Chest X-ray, PA view. Patient: 26 years old, sex F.
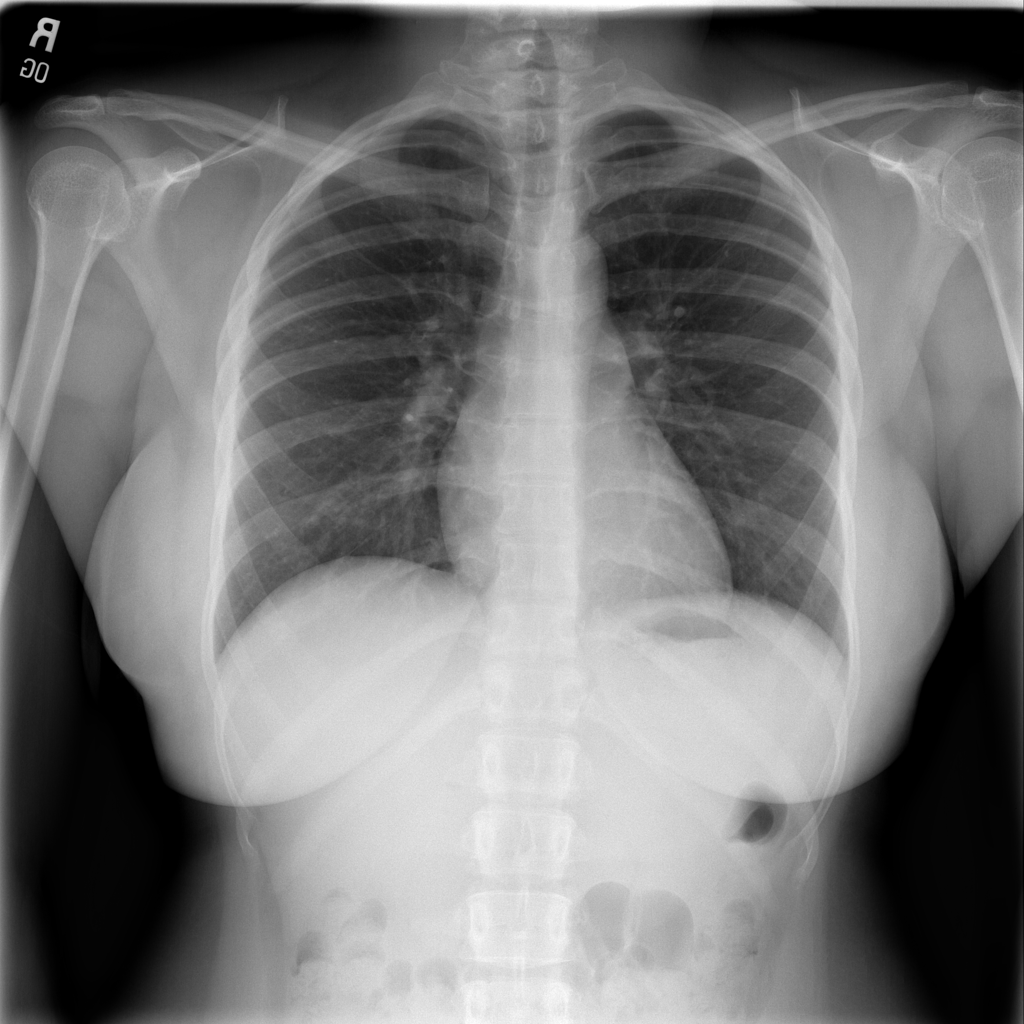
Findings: No Finding